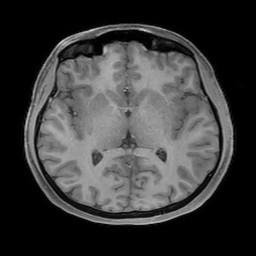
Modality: T1w
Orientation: coronal
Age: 23
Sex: female
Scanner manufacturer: philips
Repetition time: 0.0076 s
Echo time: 0.0024 s